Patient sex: M
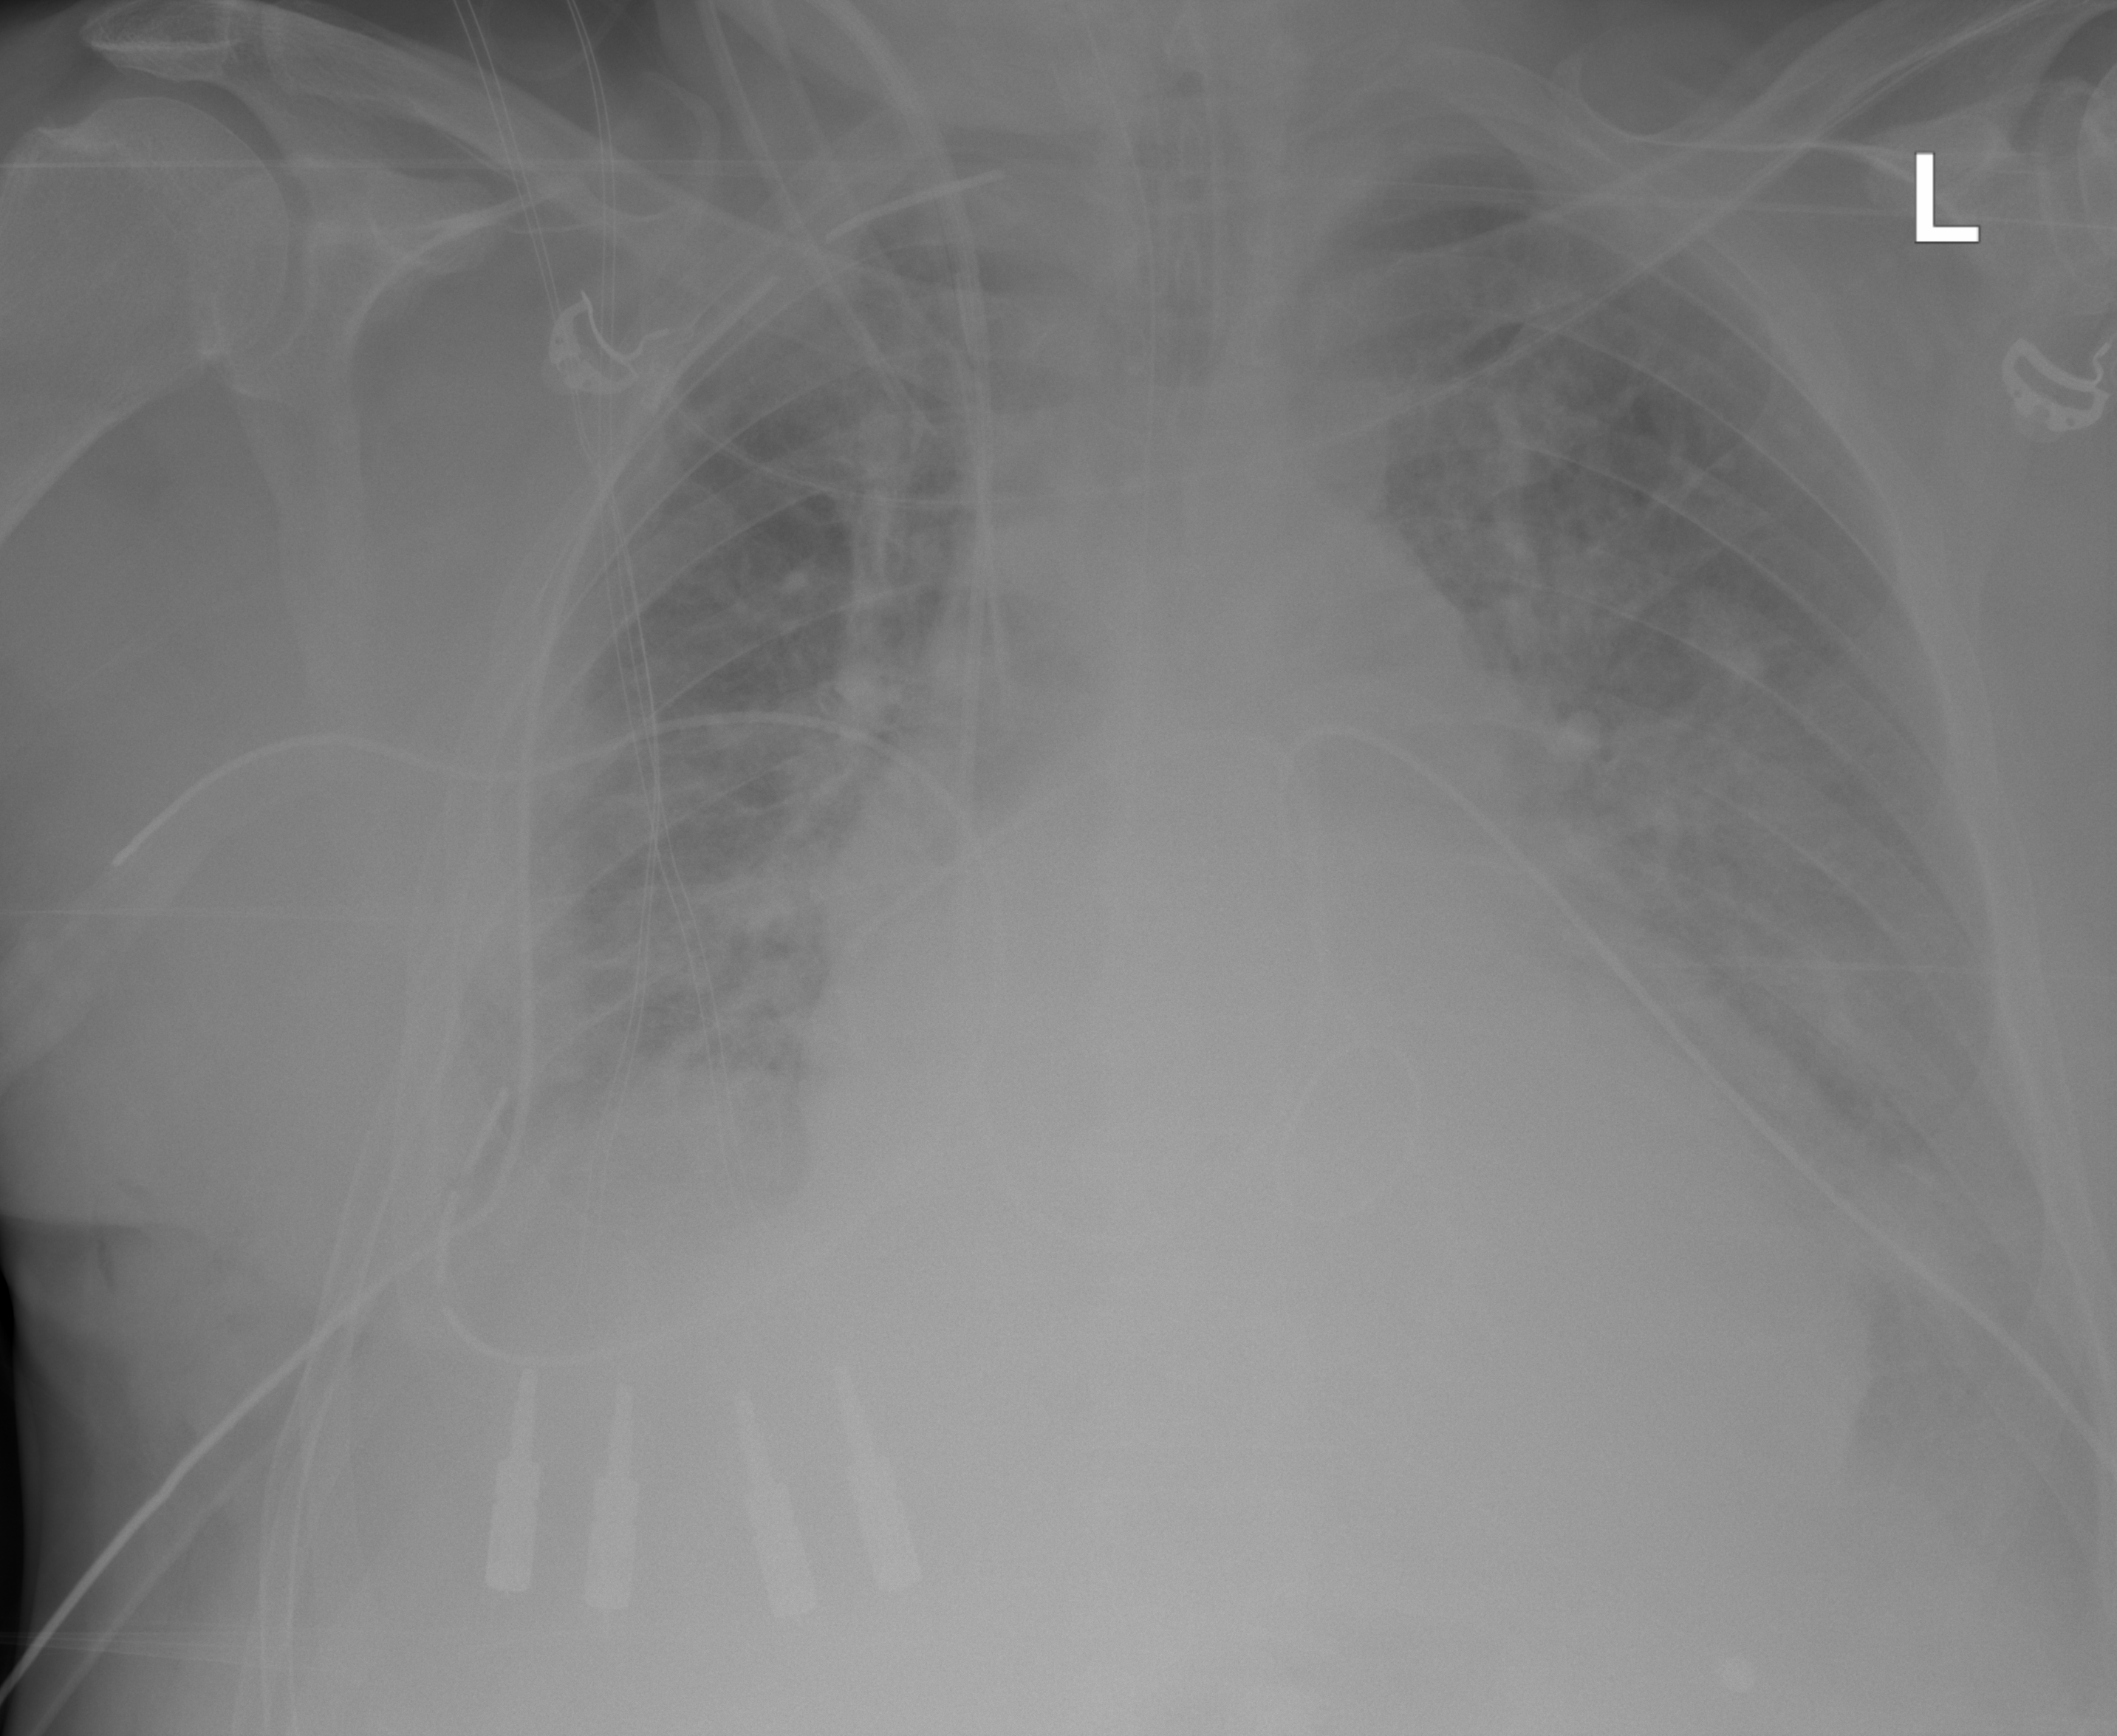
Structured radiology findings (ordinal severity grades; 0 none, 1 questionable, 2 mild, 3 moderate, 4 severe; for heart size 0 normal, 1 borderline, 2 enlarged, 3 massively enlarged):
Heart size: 2
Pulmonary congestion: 2
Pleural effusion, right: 2
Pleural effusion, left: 2
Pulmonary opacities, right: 2
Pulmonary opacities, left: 2
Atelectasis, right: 2
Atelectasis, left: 2